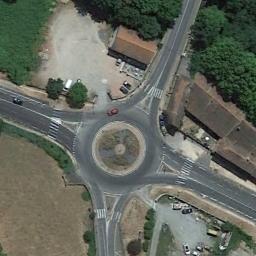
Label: roundabout